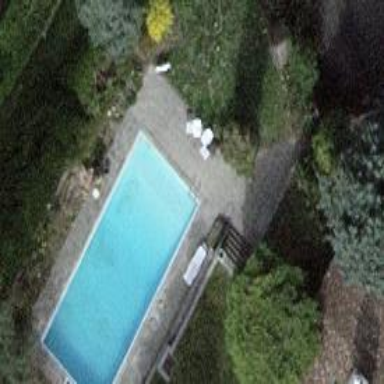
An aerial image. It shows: Swimming pool located in leisure land.